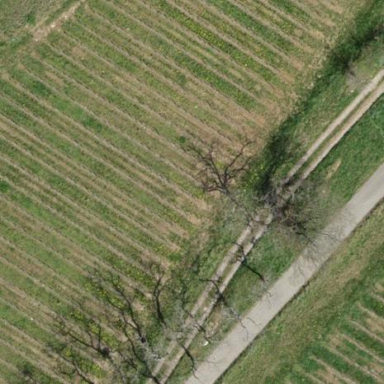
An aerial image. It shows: Vineyard with grape crops.